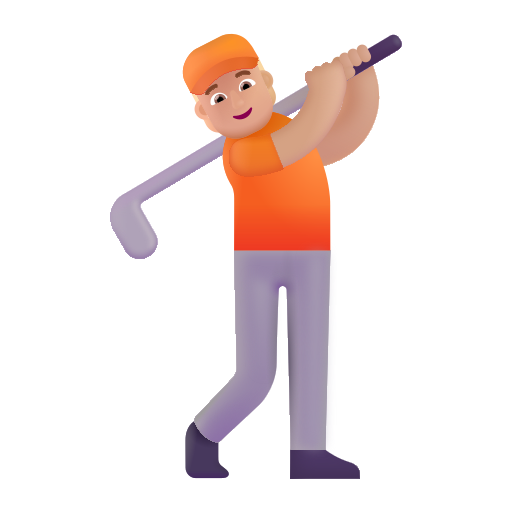
person golfing color  light